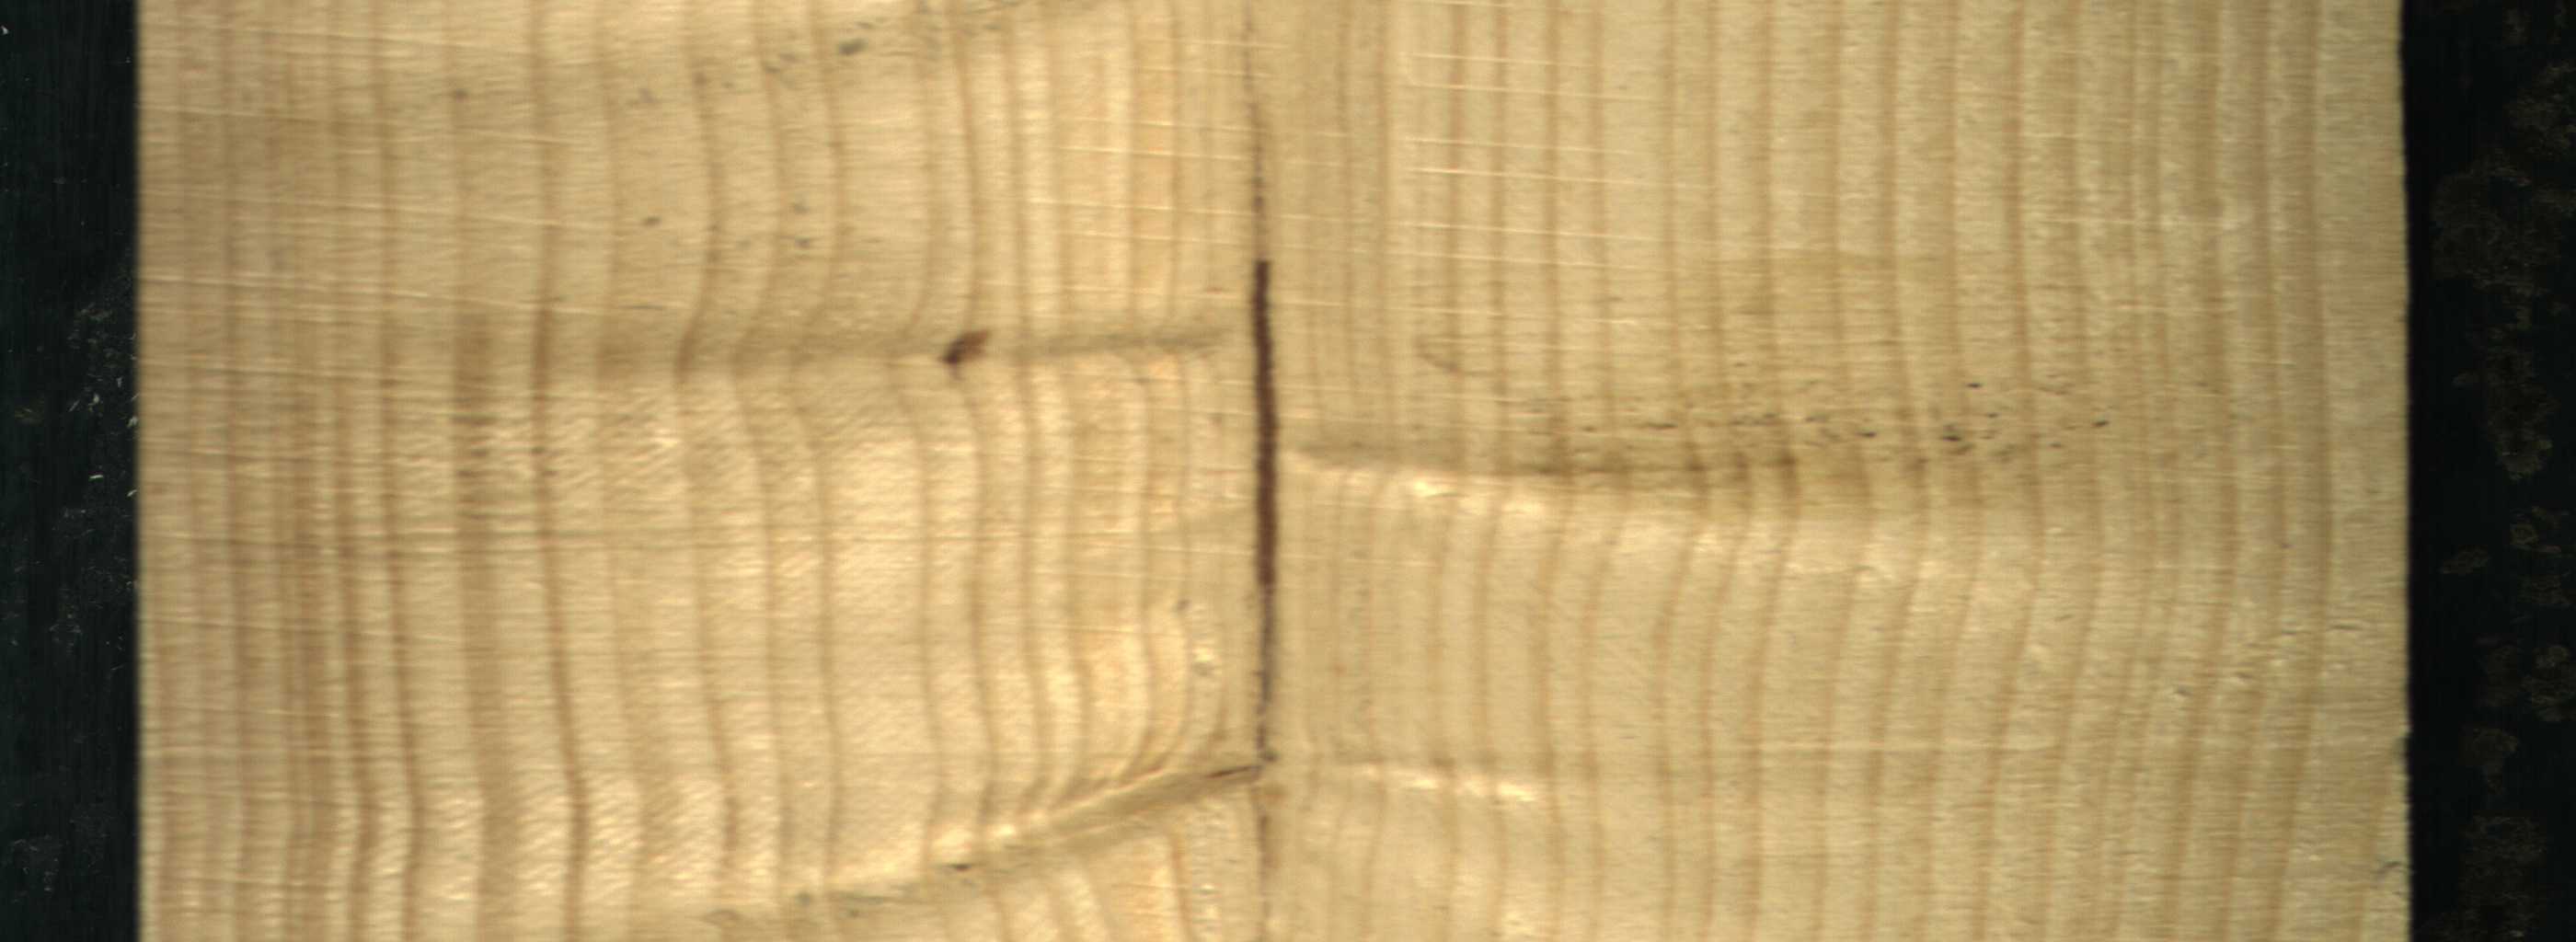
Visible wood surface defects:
Crack
Live_Knot